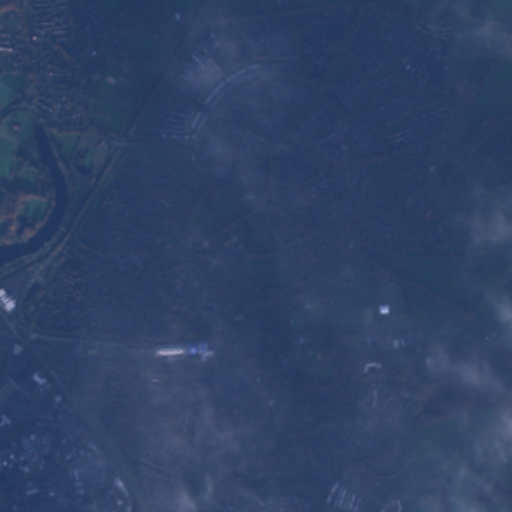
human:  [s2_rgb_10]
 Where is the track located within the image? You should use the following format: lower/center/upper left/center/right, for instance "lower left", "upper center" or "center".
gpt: The track is located in the lower left of the image.
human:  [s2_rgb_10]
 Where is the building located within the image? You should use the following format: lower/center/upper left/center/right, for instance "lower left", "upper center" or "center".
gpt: There is no building in the image.